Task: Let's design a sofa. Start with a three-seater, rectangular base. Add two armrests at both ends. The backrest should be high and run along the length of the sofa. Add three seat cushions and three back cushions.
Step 26:
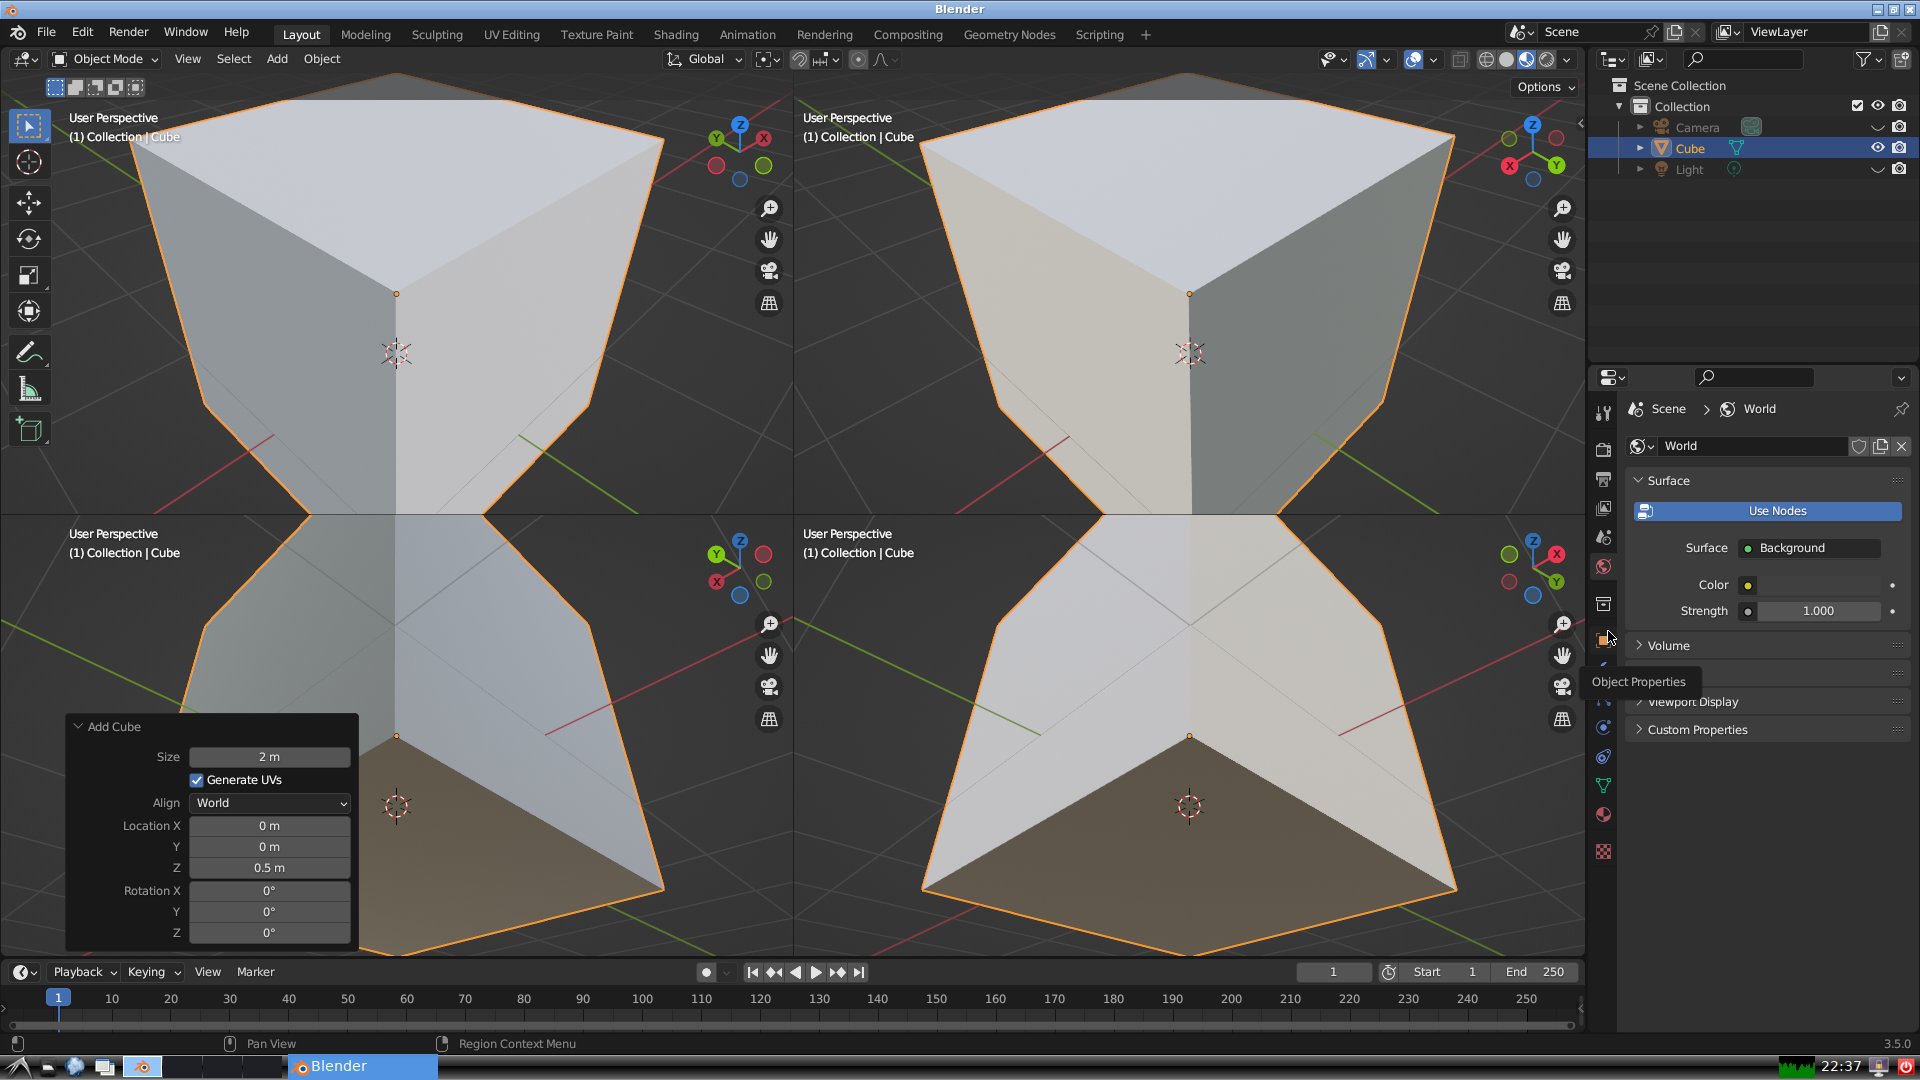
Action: click: no